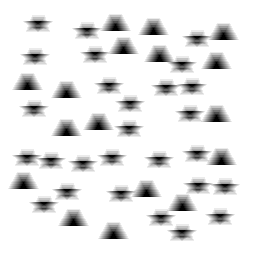
Squares: 0
Triangles: 17
Stars: 27
Total shapes: 44